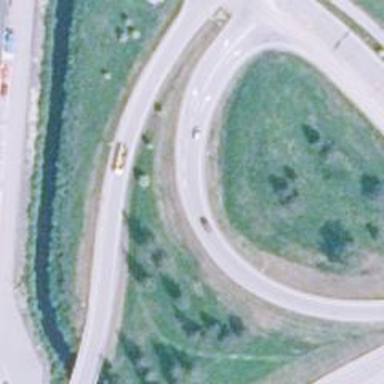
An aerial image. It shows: Trunk link highway with tertiary functional class.